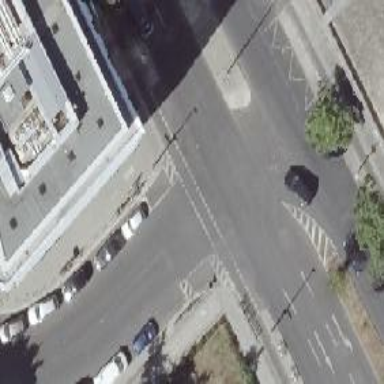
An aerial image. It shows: Unmarked road crossing.